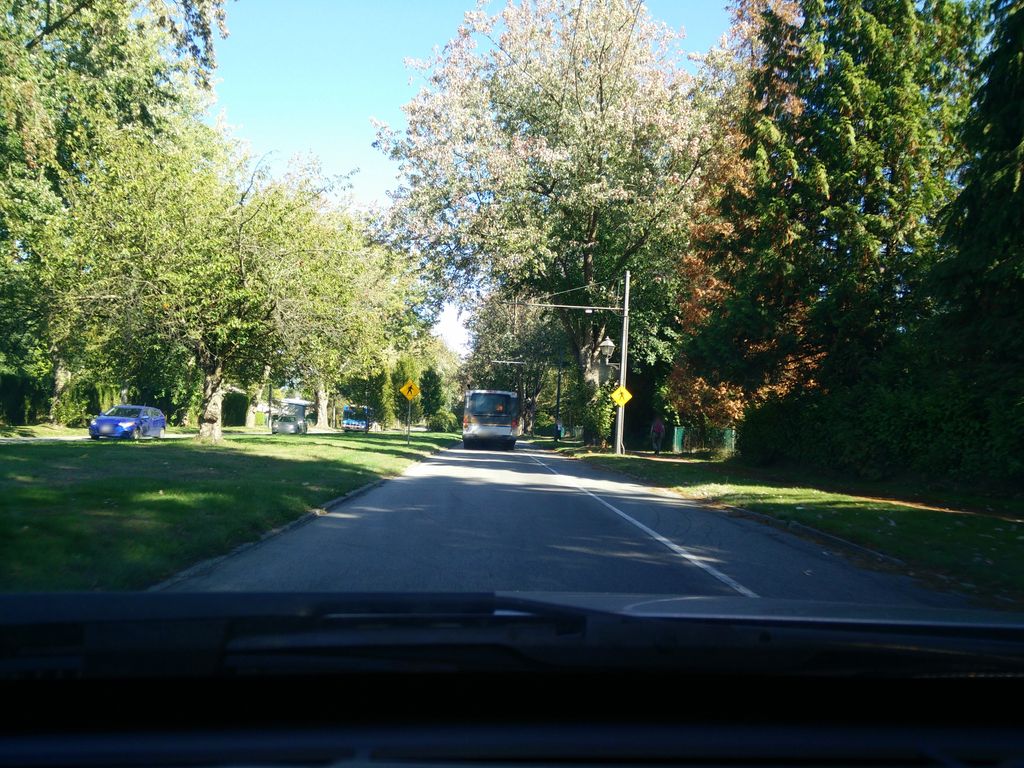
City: vancouver